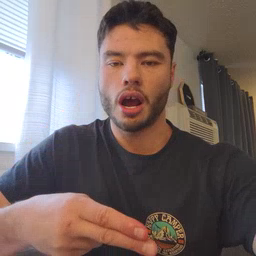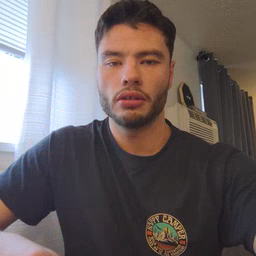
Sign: cut